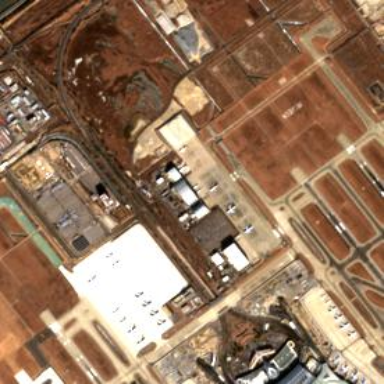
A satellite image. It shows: Apron at the airport.